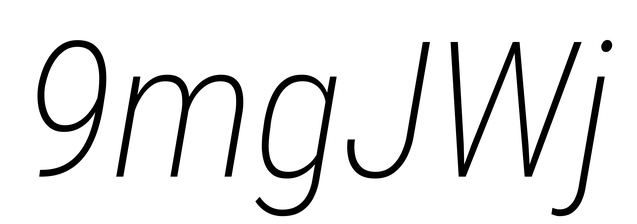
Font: Roboto-Italic_Condensed_ExtraLight_Italic